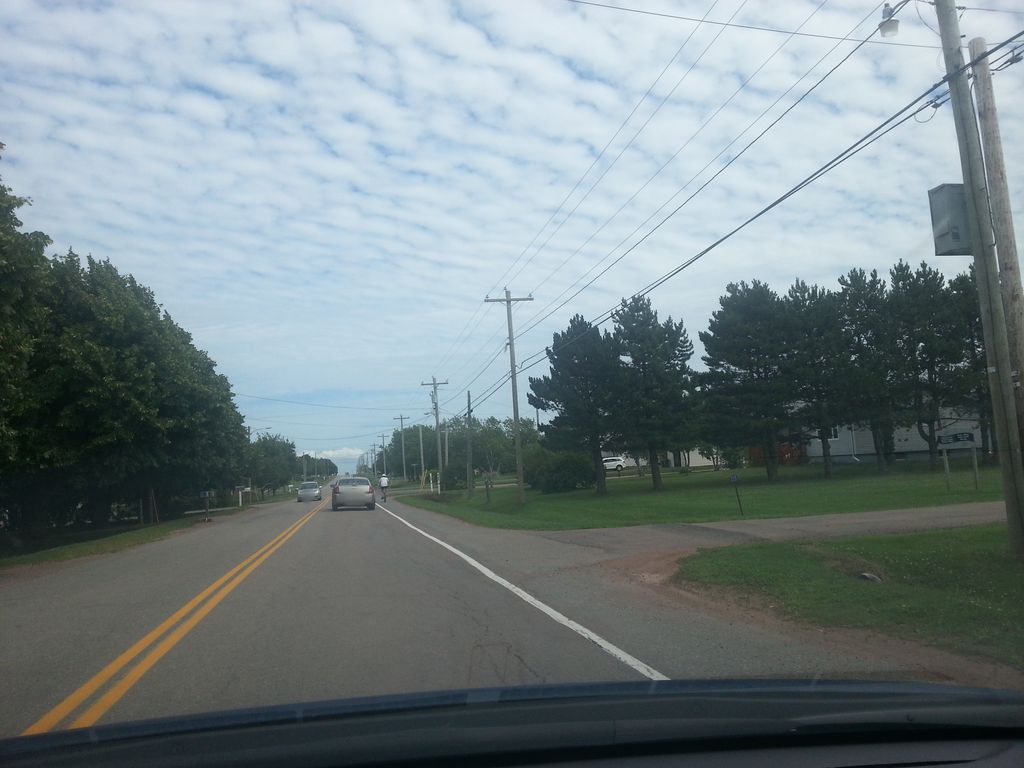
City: charlottetown